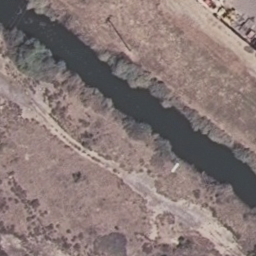
Label: river